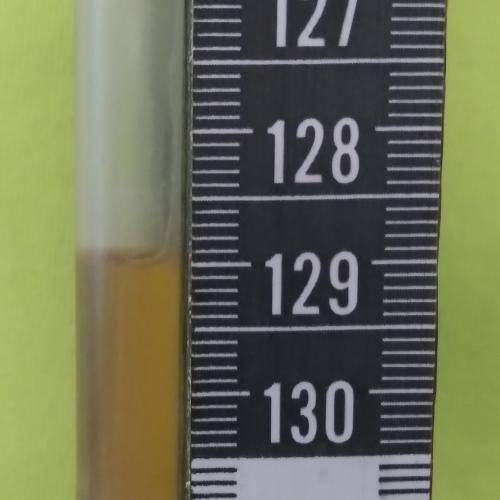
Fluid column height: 128.9 cm